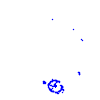
Particle: proton